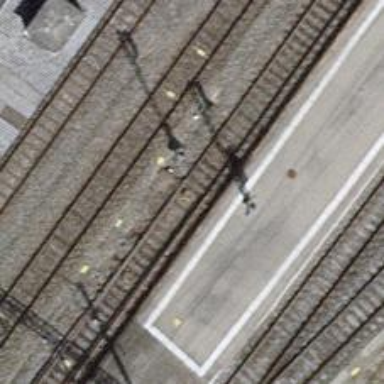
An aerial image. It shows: Railway switch.